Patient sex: M
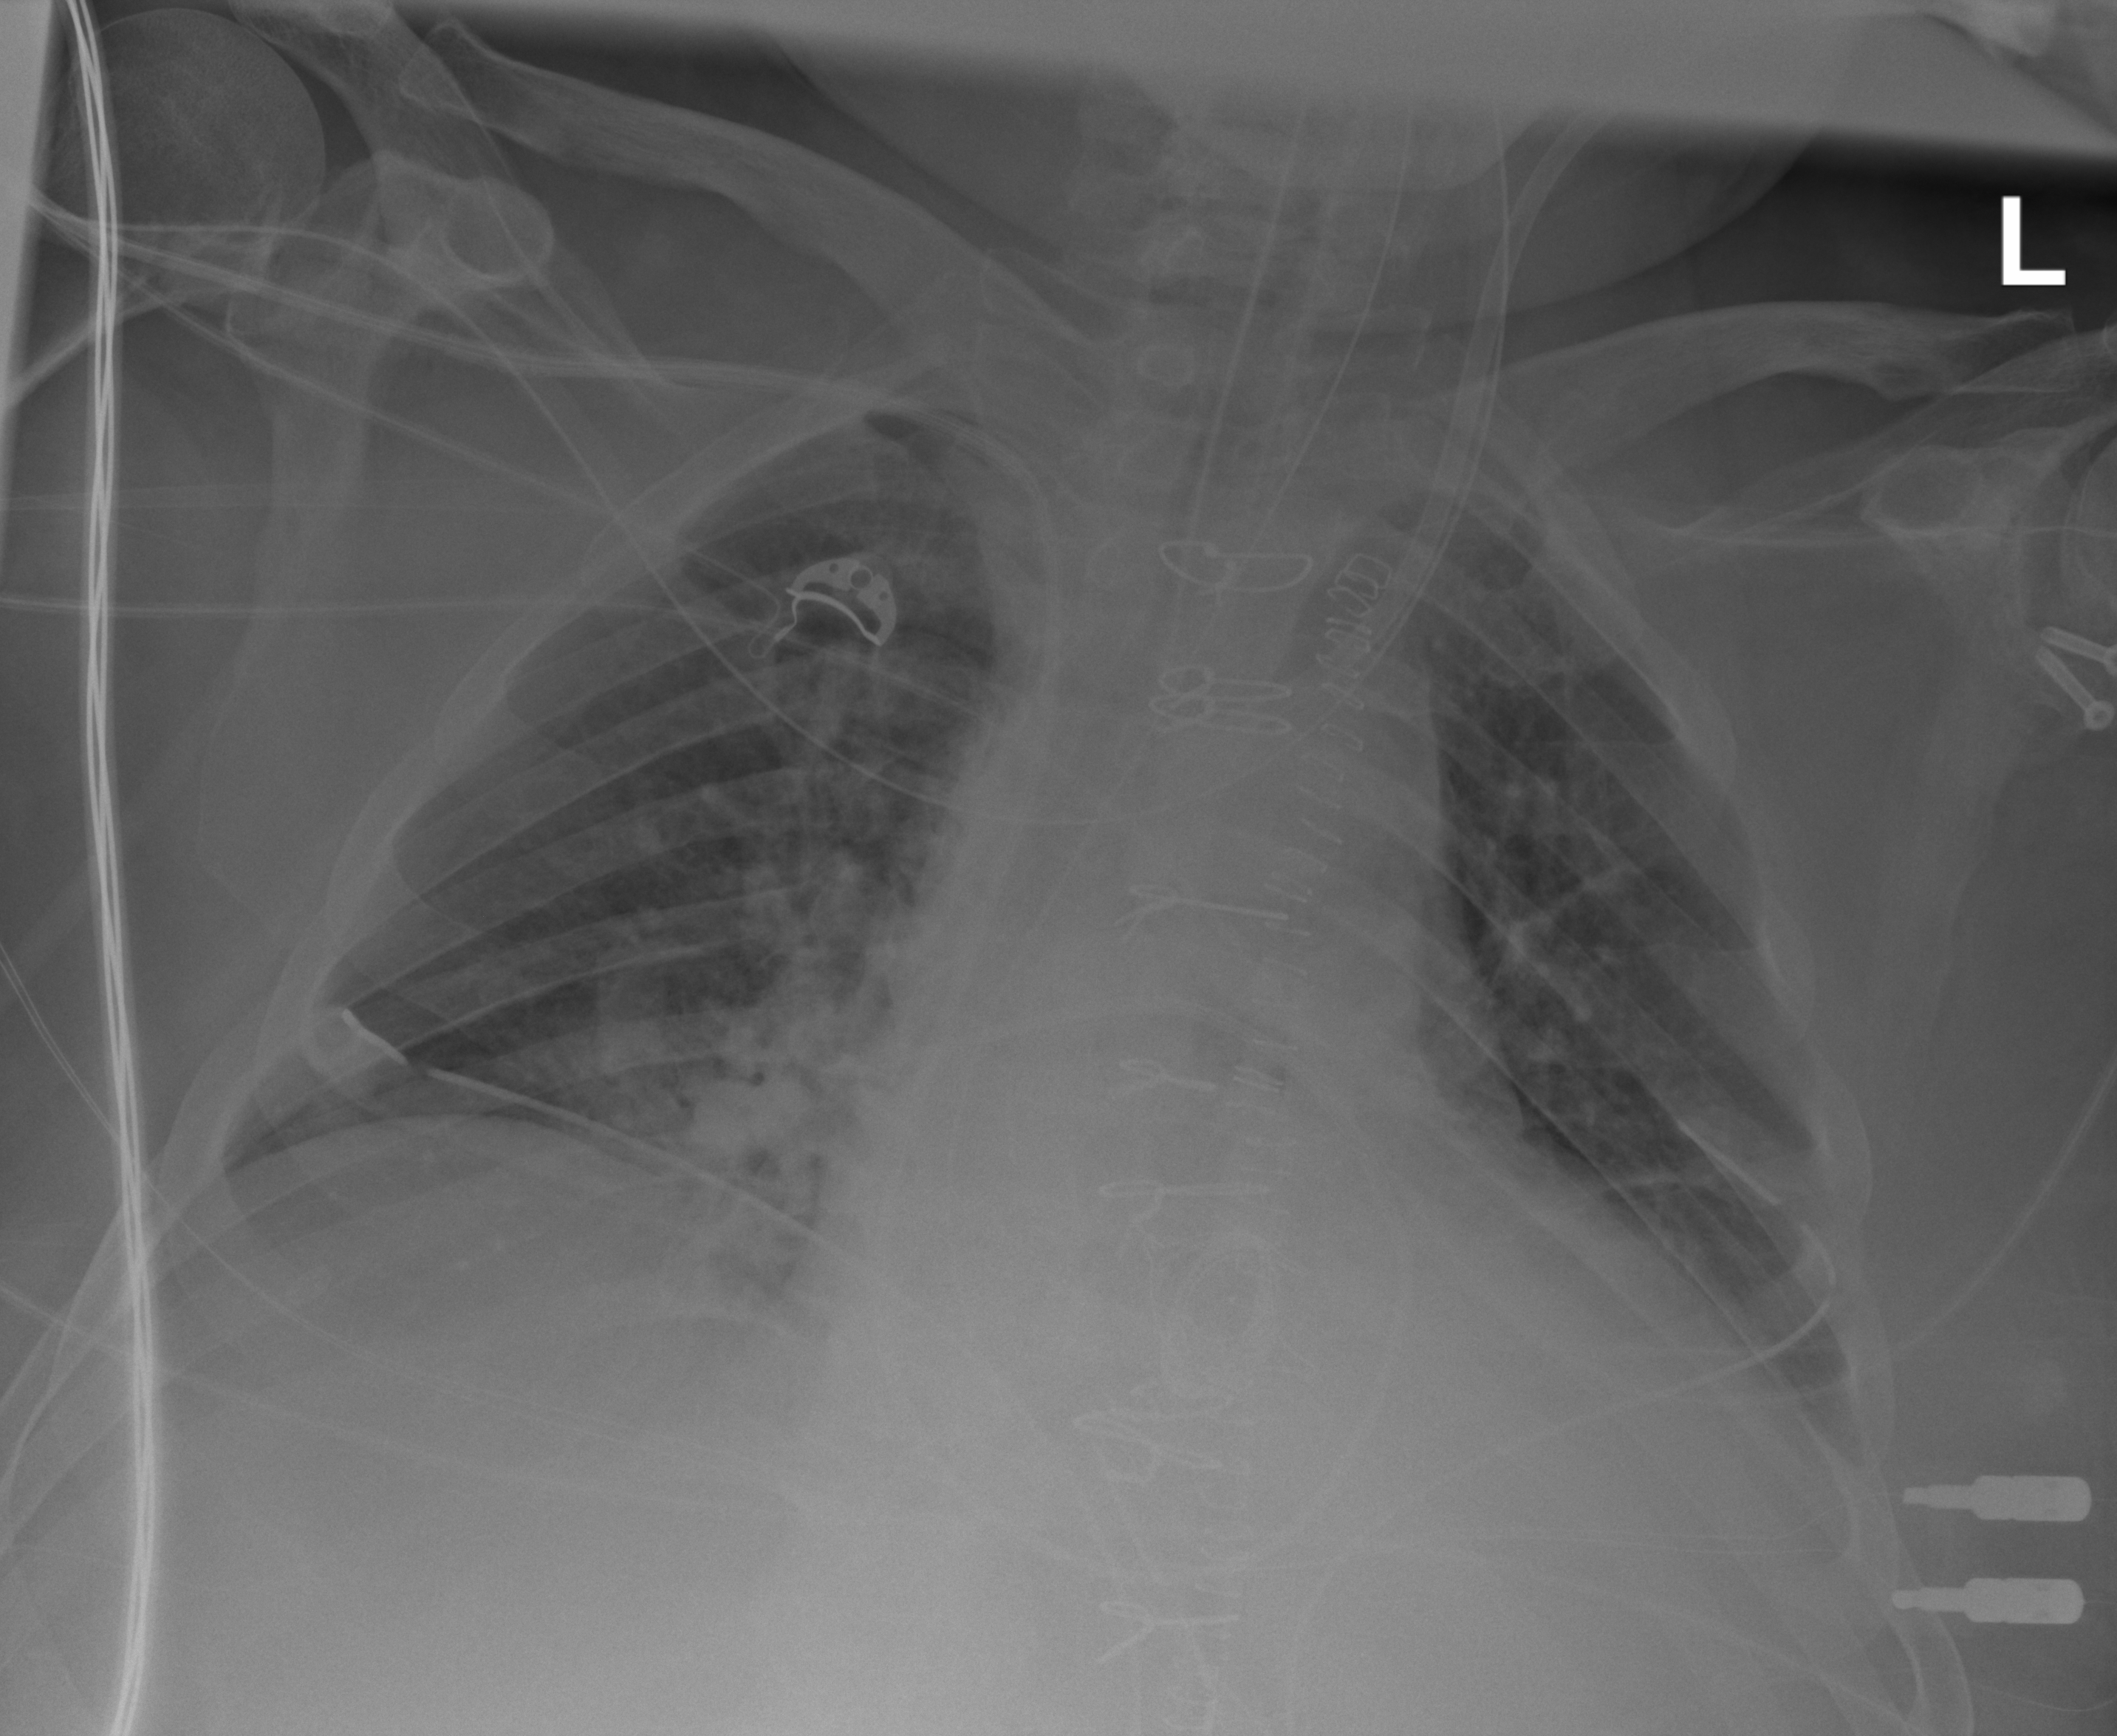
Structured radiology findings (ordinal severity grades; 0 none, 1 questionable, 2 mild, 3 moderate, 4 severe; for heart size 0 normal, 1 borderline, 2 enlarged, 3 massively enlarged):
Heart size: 2
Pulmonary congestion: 2
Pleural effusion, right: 0
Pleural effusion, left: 2
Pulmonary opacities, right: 2
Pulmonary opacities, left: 2
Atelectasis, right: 2
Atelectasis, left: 2